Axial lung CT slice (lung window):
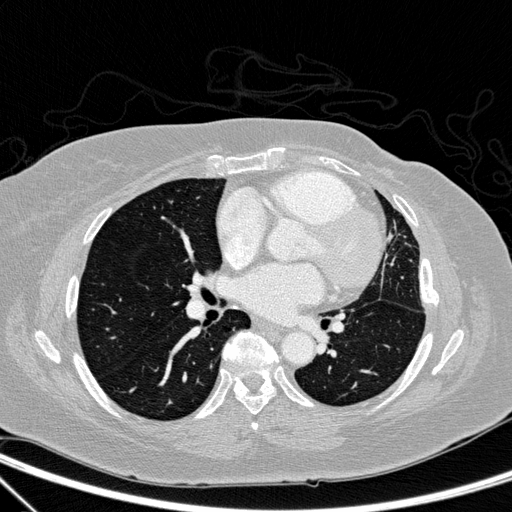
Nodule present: no